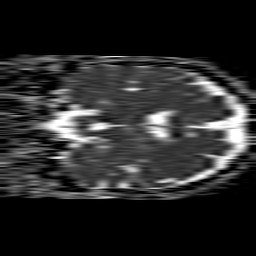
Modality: ADC
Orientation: coronal
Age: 55
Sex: male
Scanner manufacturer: philips
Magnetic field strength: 1.5 T
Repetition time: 4.6 s
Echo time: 0.08941 s